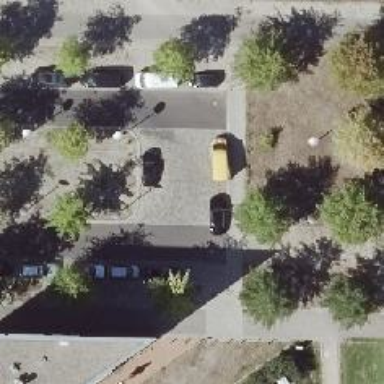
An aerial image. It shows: Residential road with separate sidewalk.